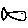
Label: fish